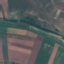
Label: AnnualCrop